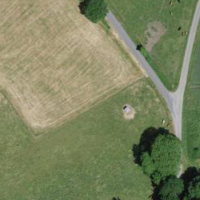
EUNIS habitat code: 52
Species observed at this site:
Juglans regia